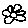
Label: flower